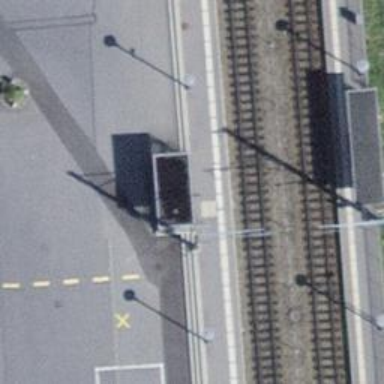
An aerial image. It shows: Railway stop with public transport stop position.